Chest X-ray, PA view. Patient: 66 years old, sex F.
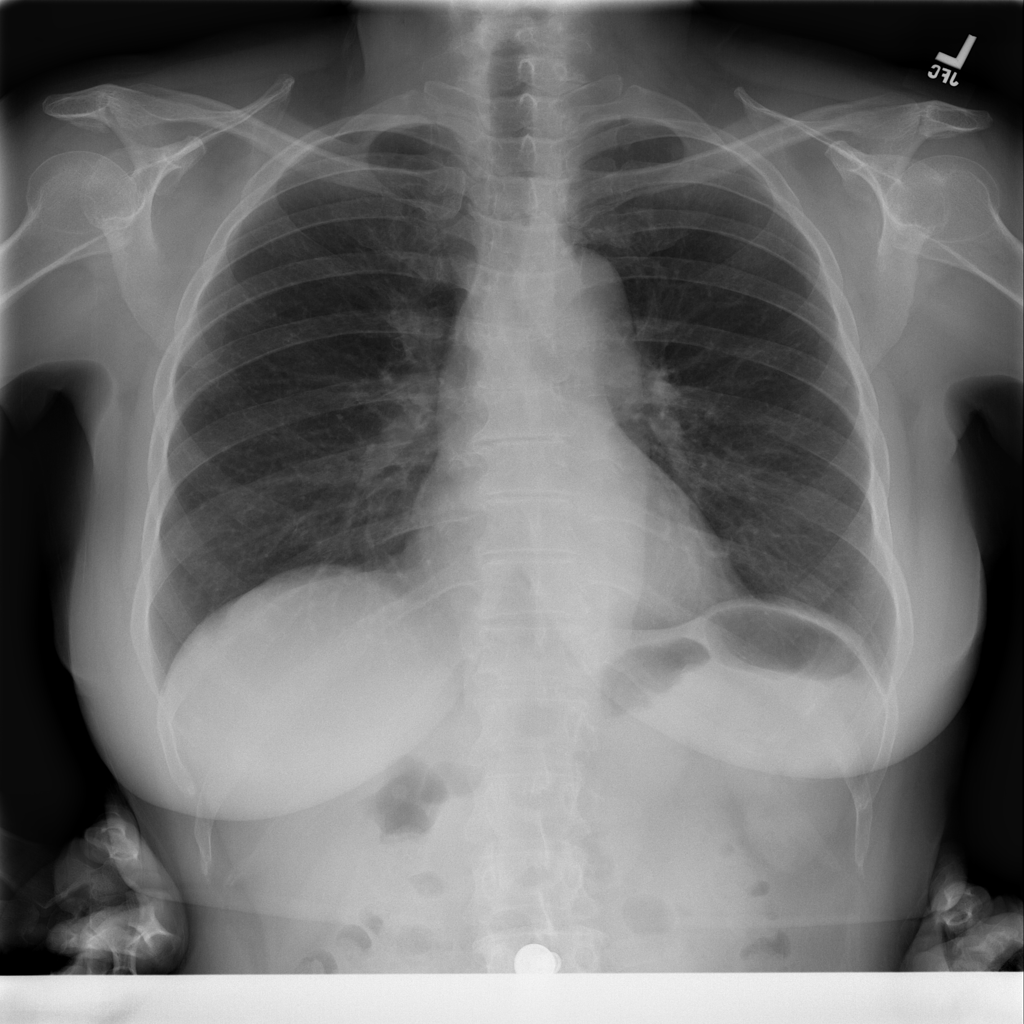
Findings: No Finding